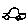
Label: car